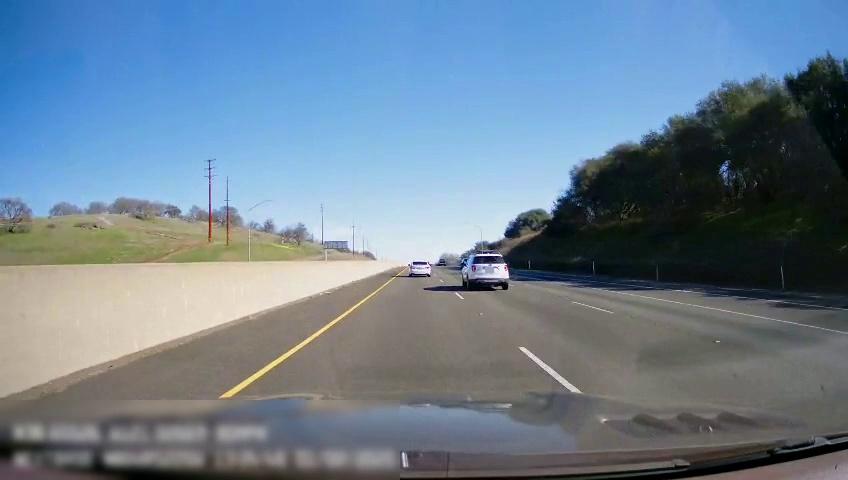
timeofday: Day
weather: Sunny
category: Drivable Space
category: Vehicles | SUV
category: Vehicles | SUV
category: Vehicles | Car
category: Vehicles | Truck
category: Lanes | Current Lane
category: Lanes | Current Lane
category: Lanes | Alternate Lane
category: Lanes | Alternate Lane
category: Lanes | Alternate Lane